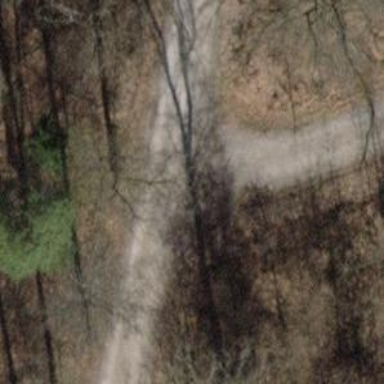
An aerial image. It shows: Compacted track with grade2 surface.